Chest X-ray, PA view. Patient: 48 years old, sex M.
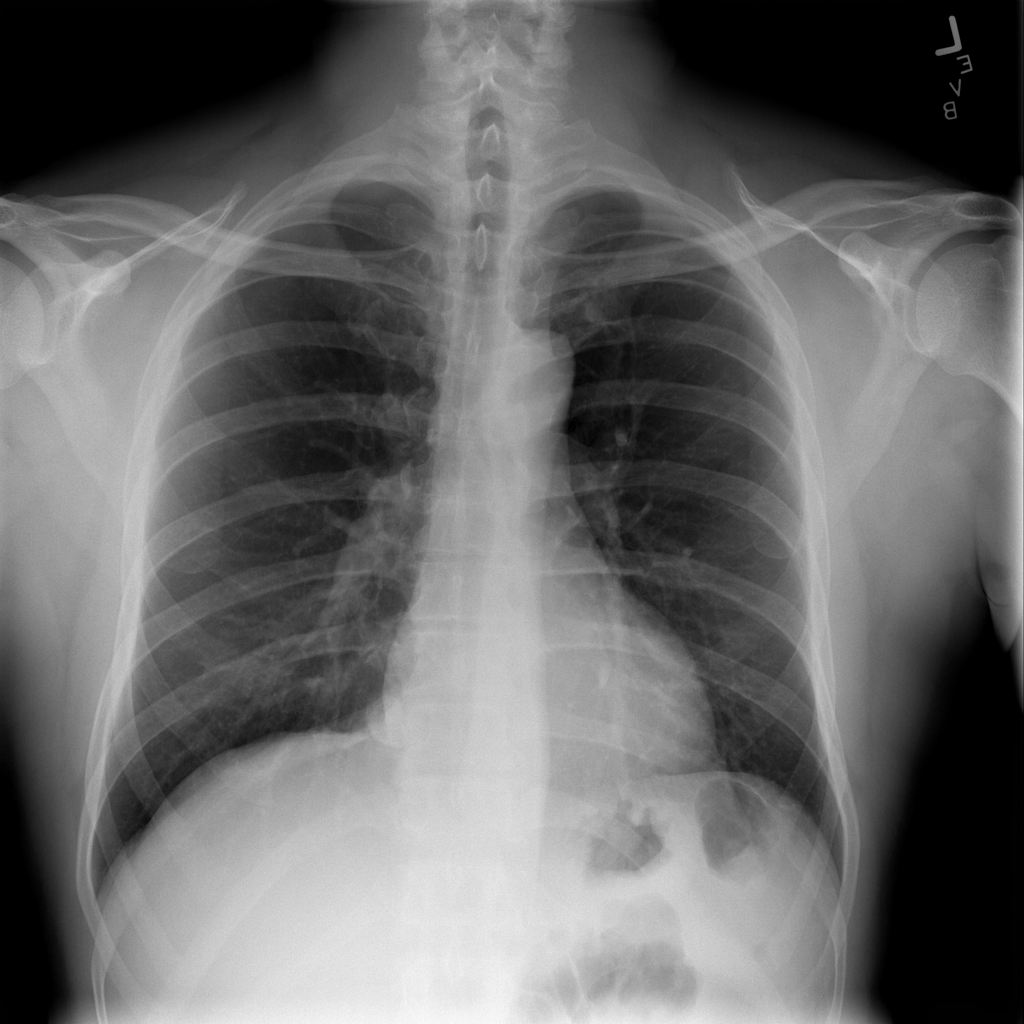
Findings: No Finding